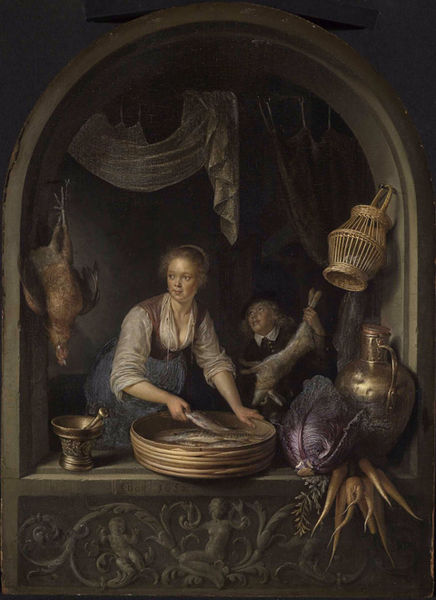
Titel: Köchin am Fenster
Künstler: Gerrit Dou
Standort: Karlsruhe
Institution: Staatliche Kunsthalle Karlsruhe
Schlagwörter: arch, blue, curtain, curtains, feathers, oil, people, red, white, window, women, black, dark, dress, gold, painting, woman, pattern, reflection, servant, washing, brown, pot, vase, food, frau, man, girl, orange, boy, drapes, feet, metal, drawing, purple, shadow, dunkel, animals, bird, cock, rooster, dead, still life, mann, basket, archway, renaissance, theater, pots, engraving, draw, apron, ceramic, cloth, home, fish, genre, holland, lamb, lettuce, brass, dish, beak, carving, hanging, cut, plate, round, jug, bowl, cage, turkey, bogen, make, malerei, blood, chicken, netherlandish, amphora, current, shop, vendor, dinner, supper, glazed, inside, naturalism, harvest, baskets, hen, kitchen, vegetables, realismus, pig, hare, fisch, jar, butcher, cutting, dou, rabbit, dishes, reflective, bunny, duck, meat, veggies, cook, carrot, käfig, han, making, cabbage, hahn, cooking, carrots, küche, karotte, muted colors, fowl, prepare, mam, pestle, grl, mieris, metsu, hase, huhn, kraut, salar, salat, kaninchen, pausbacken, mörser, stößel, girk, mortar, mortor, pestal, karotten, rotkohl, wie theater, brid, cages, dead chicken, root vegetables, radish, skinning, filleting, gutting, vegtables, pessel, pessal, cabage, butheress